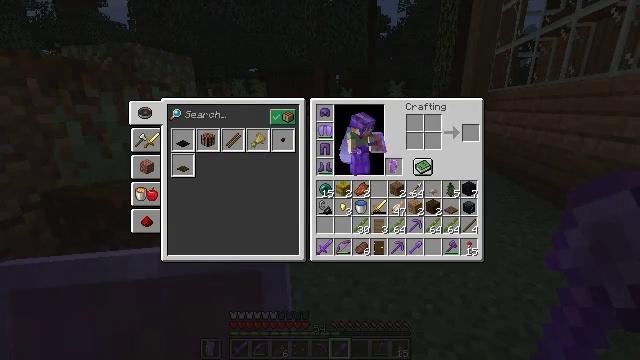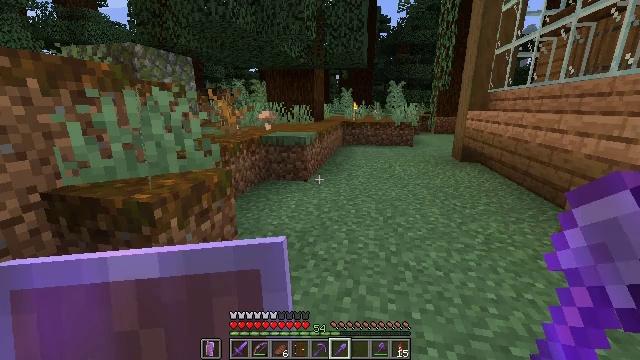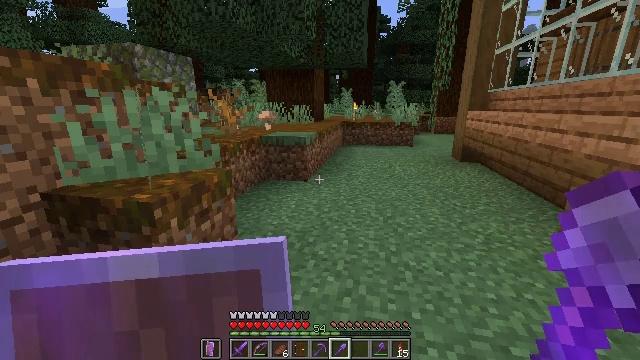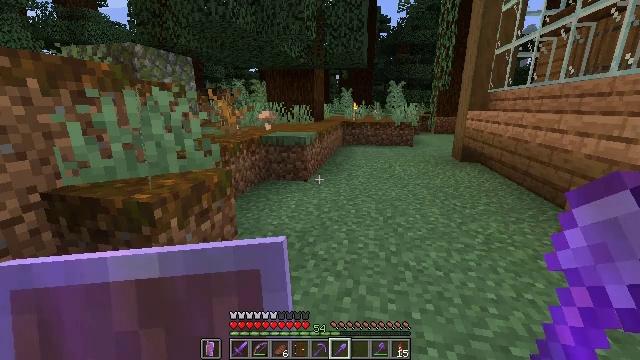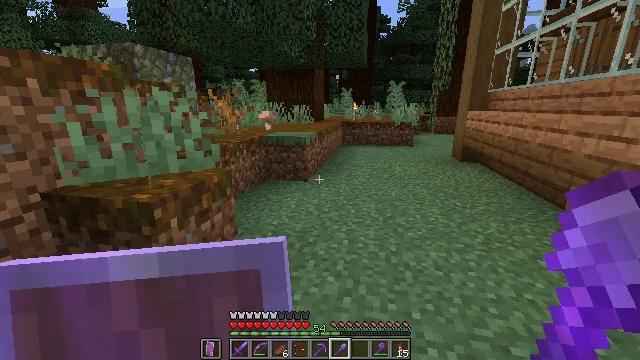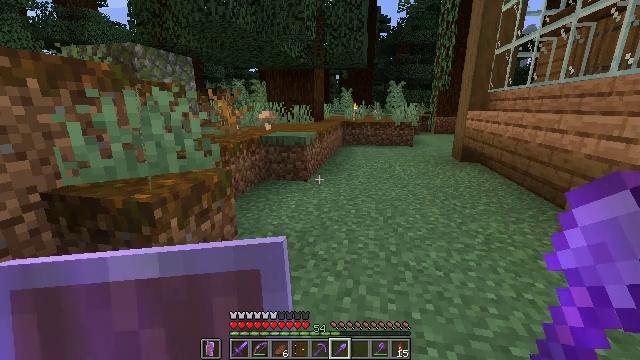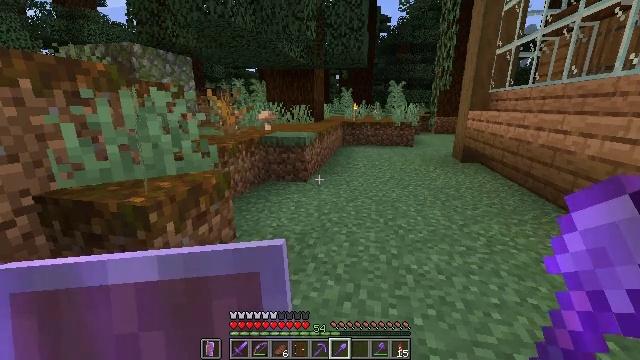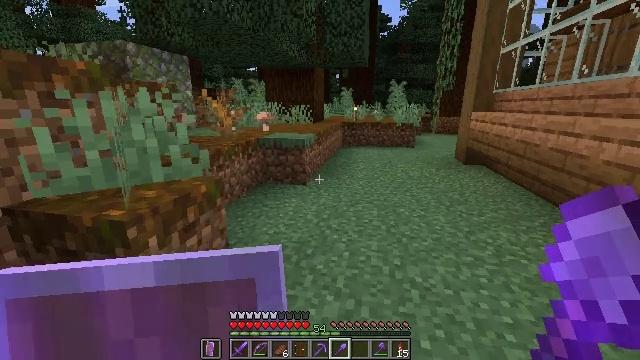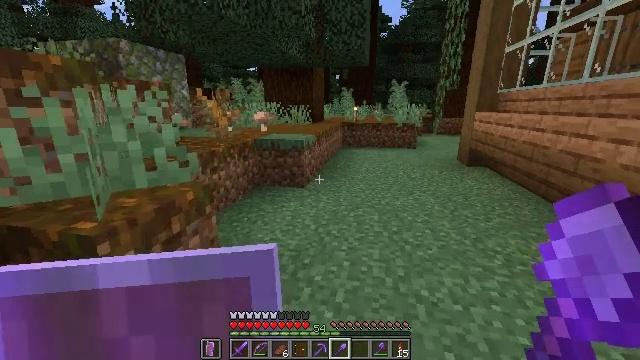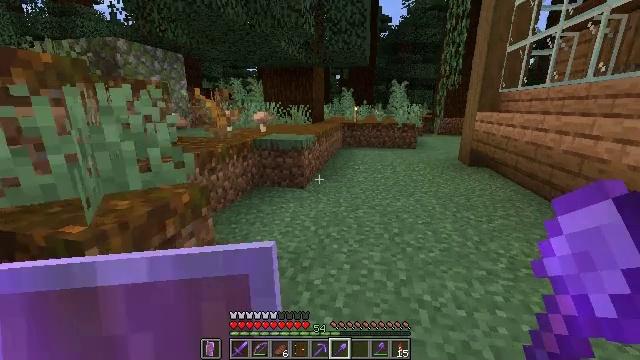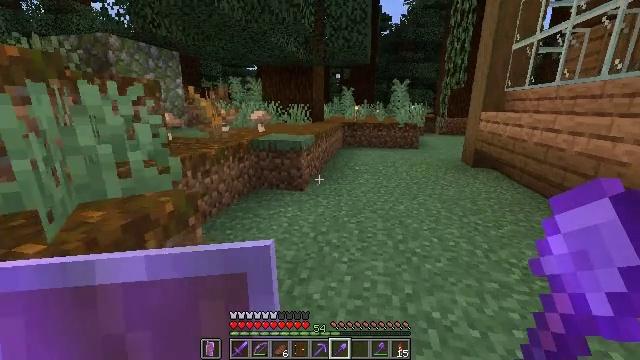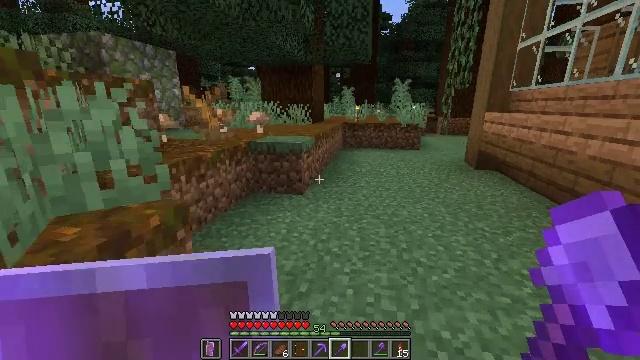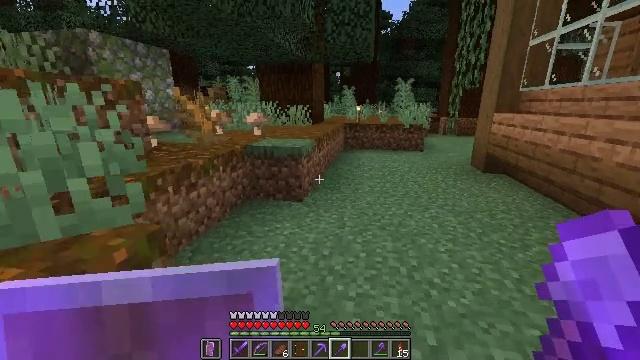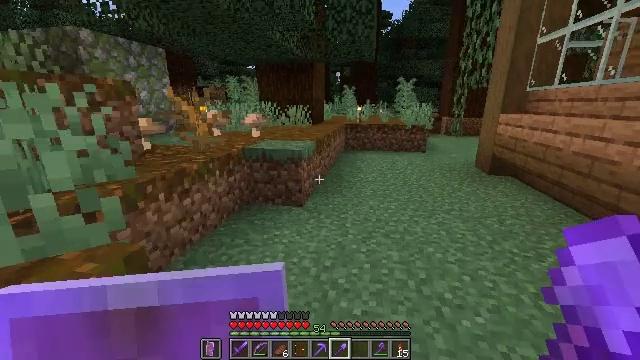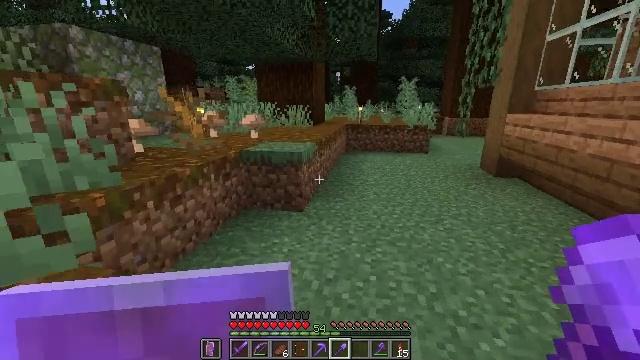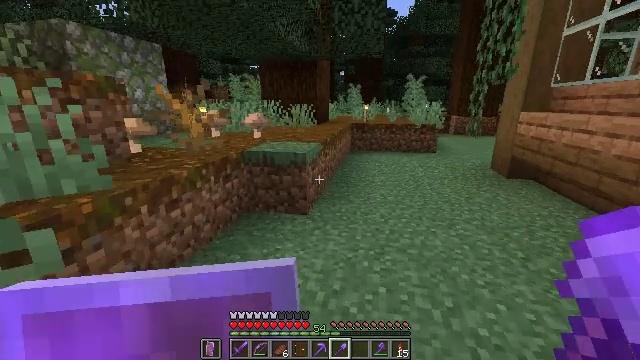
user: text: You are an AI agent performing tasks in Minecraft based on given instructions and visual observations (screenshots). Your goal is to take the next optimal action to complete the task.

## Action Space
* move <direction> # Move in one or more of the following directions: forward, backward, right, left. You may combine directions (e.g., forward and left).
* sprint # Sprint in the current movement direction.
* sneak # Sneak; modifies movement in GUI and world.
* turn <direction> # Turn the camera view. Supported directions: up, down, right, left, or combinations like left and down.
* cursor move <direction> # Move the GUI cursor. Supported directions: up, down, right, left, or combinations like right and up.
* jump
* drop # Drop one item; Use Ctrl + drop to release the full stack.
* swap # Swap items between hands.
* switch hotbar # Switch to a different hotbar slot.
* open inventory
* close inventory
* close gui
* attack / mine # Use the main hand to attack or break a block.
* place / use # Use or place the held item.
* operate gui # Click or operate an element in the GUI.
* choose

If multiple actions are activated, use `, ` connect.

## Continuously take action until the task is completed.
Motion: motion action
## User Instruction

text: Collect some oak leaves.
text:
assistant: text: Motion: no_op
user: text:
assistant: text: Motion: no_op
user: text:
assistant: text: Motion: no_op
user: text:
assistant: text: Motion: no_op
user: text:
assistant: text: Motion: no_op
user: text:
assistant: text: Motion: move forward
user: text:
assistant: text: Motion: move forward
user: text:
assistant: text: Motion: move forward
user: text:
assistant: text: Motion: move forward
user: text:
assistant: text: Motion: move forward
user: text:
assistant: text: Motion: move forward
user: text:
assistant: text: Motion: move forward
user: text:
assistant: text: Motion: move forward
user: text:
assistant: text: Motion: move forward
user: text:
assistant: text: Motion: move forward
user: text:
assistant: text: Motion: move forward, turn left
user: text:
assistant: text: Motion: move forward
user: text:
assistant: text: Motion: move forward
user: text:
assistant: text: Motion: move forward
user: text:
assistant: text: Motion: move forward, sprint
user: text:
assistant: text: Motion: move forward, sprint
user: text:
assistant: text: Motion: move forward, sprint
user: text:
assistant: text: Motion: move forward, sprint
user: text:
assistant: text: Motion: move forward, turn right and up
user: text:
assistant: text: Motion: move forward, turn right and up
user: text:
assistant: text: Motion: move forward
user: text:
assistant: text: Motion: move forward
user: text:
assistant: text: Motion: move forward, turn left
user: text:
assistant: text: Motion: move forward, turn left
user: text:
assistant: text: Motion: move forward, turn left